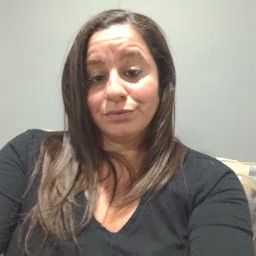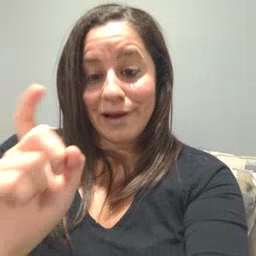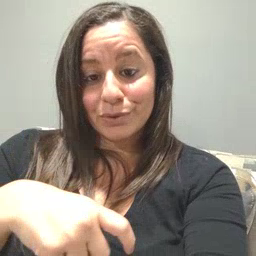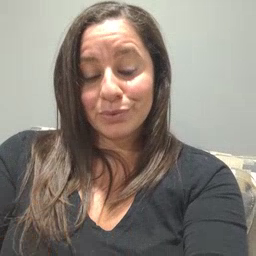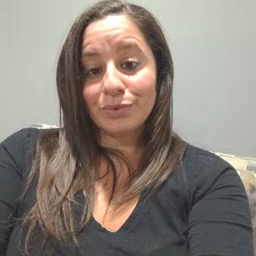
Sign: haveto